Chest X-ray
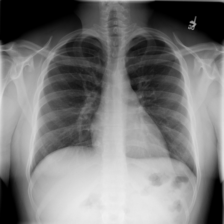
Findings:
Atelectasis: negative
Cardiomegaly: negative
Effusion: negative
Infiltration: negative
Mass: negative
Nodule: negative
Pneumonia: negative
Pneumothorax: negative
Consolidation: negative
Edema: negative
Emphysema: negative
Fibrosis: negative
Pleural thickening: negative
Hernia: negative